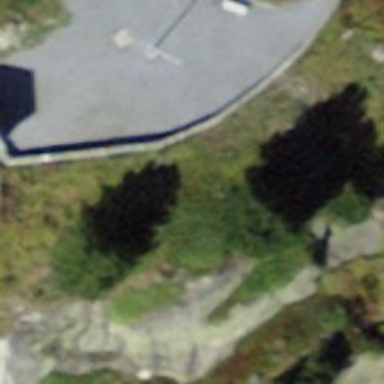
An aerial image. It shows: Viewpoint popular for tourists.